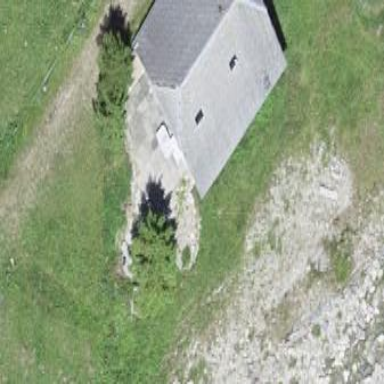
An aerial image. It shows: Rural barn.